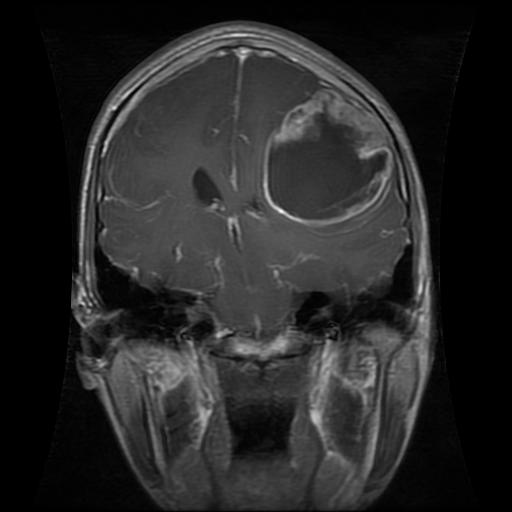
Label: glioma